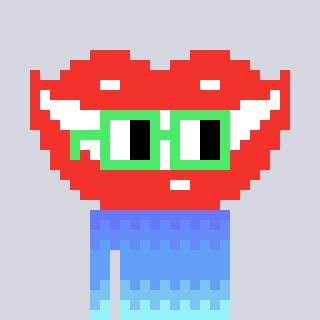
a pixel art character with square light green glasses, a smile-shaped head and a foggrey-colored body on a cool background